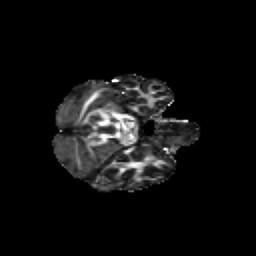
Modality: FA
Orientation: axial
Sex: female
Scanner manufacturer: siemens
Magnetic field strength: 3 T
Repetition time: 5 s
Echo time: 0.071 s